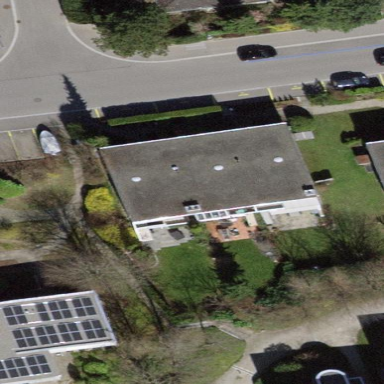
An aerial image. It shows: Flat roof terrace building.